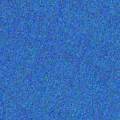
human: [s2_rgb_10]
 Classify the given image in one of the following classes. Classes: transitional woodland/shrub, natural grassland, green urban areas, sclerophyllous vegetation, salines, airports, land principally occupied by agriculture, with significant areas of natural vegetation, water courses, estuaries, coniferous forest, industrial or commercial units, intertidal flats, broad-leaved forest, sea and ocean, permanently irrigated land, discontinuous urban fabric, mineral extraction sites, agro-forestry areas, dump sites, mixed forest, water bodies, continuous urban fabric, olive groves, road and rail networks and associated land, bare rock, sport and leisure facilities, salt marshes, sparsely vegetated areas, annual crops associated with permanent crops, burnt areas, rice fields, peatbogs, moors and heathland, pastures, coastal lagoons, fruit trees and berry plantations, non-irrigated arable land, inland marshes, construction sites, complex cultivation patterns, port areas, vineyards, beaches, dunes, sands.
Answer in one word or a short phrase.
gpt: sea and ocean